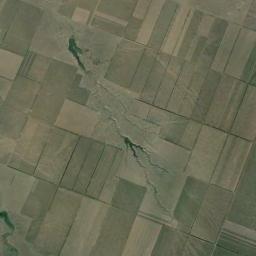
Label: rectangular_farmland